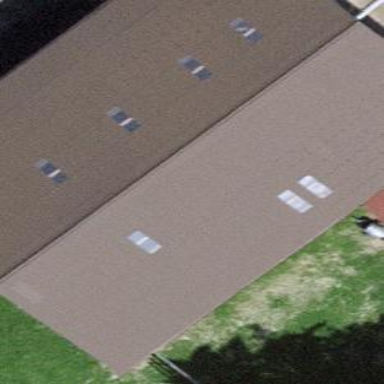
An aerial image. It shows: Shed.